You are looking at the short-time Fourier spectrogram of a bearing's acceleration signal. Determine the bearing's health state. Answer with exactly one of: normal, inner_race, outer_race, ball.
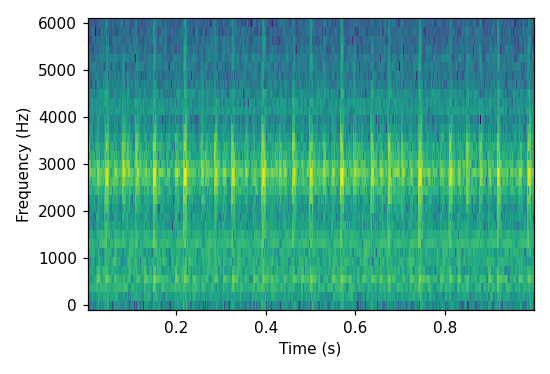
Answer: outer_race